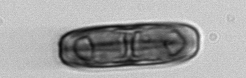
Label: Ephemera